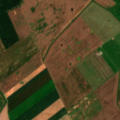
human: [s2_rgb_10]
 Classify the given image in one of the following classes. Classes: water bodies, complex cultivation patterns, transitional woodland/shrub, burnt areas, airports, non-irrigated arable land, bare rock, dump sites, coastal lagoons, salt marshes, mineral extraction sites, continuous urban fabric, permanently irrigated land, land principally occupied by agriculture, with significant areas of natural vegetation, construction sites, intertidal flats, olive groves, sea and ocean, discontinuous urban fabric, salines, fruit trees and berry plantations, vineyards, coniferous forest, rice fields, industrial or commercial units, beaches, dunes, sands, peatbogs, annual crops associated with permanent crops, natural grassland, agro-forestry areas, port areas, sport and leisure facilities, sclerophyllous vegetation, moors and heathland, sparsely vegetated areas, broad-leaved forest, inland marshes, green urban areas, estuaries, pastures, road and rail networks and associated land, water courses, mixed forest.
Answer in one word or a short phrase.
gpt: non-irrigated arable land, complex cultivation patterns